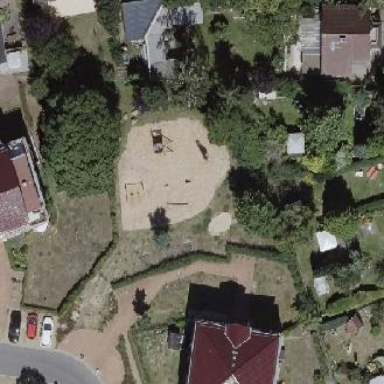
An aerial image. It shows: Playground area for leisure land.